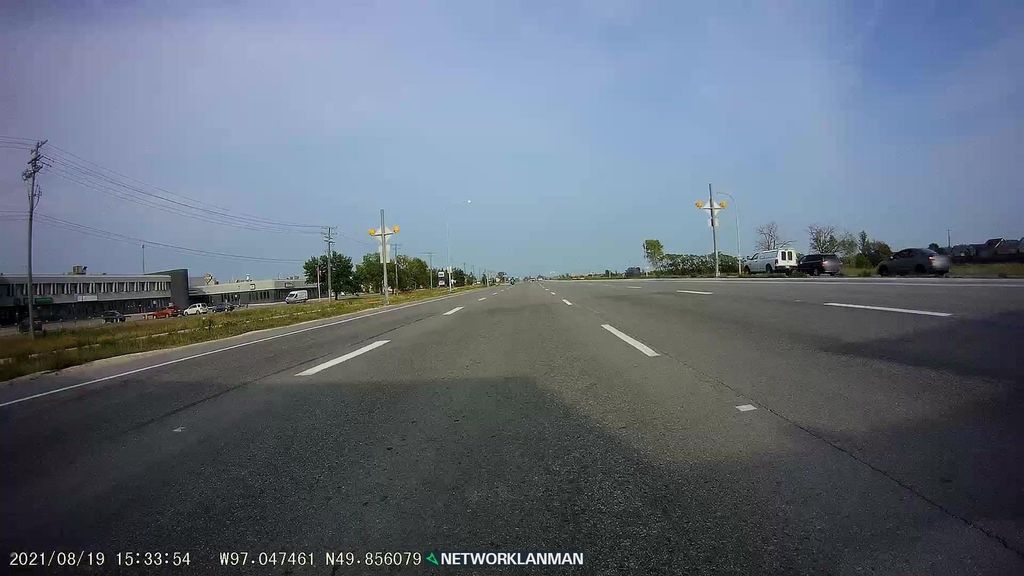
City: winnipeg